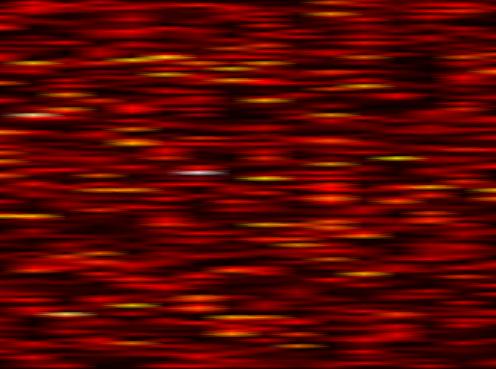
Label: UFMC